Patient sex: M
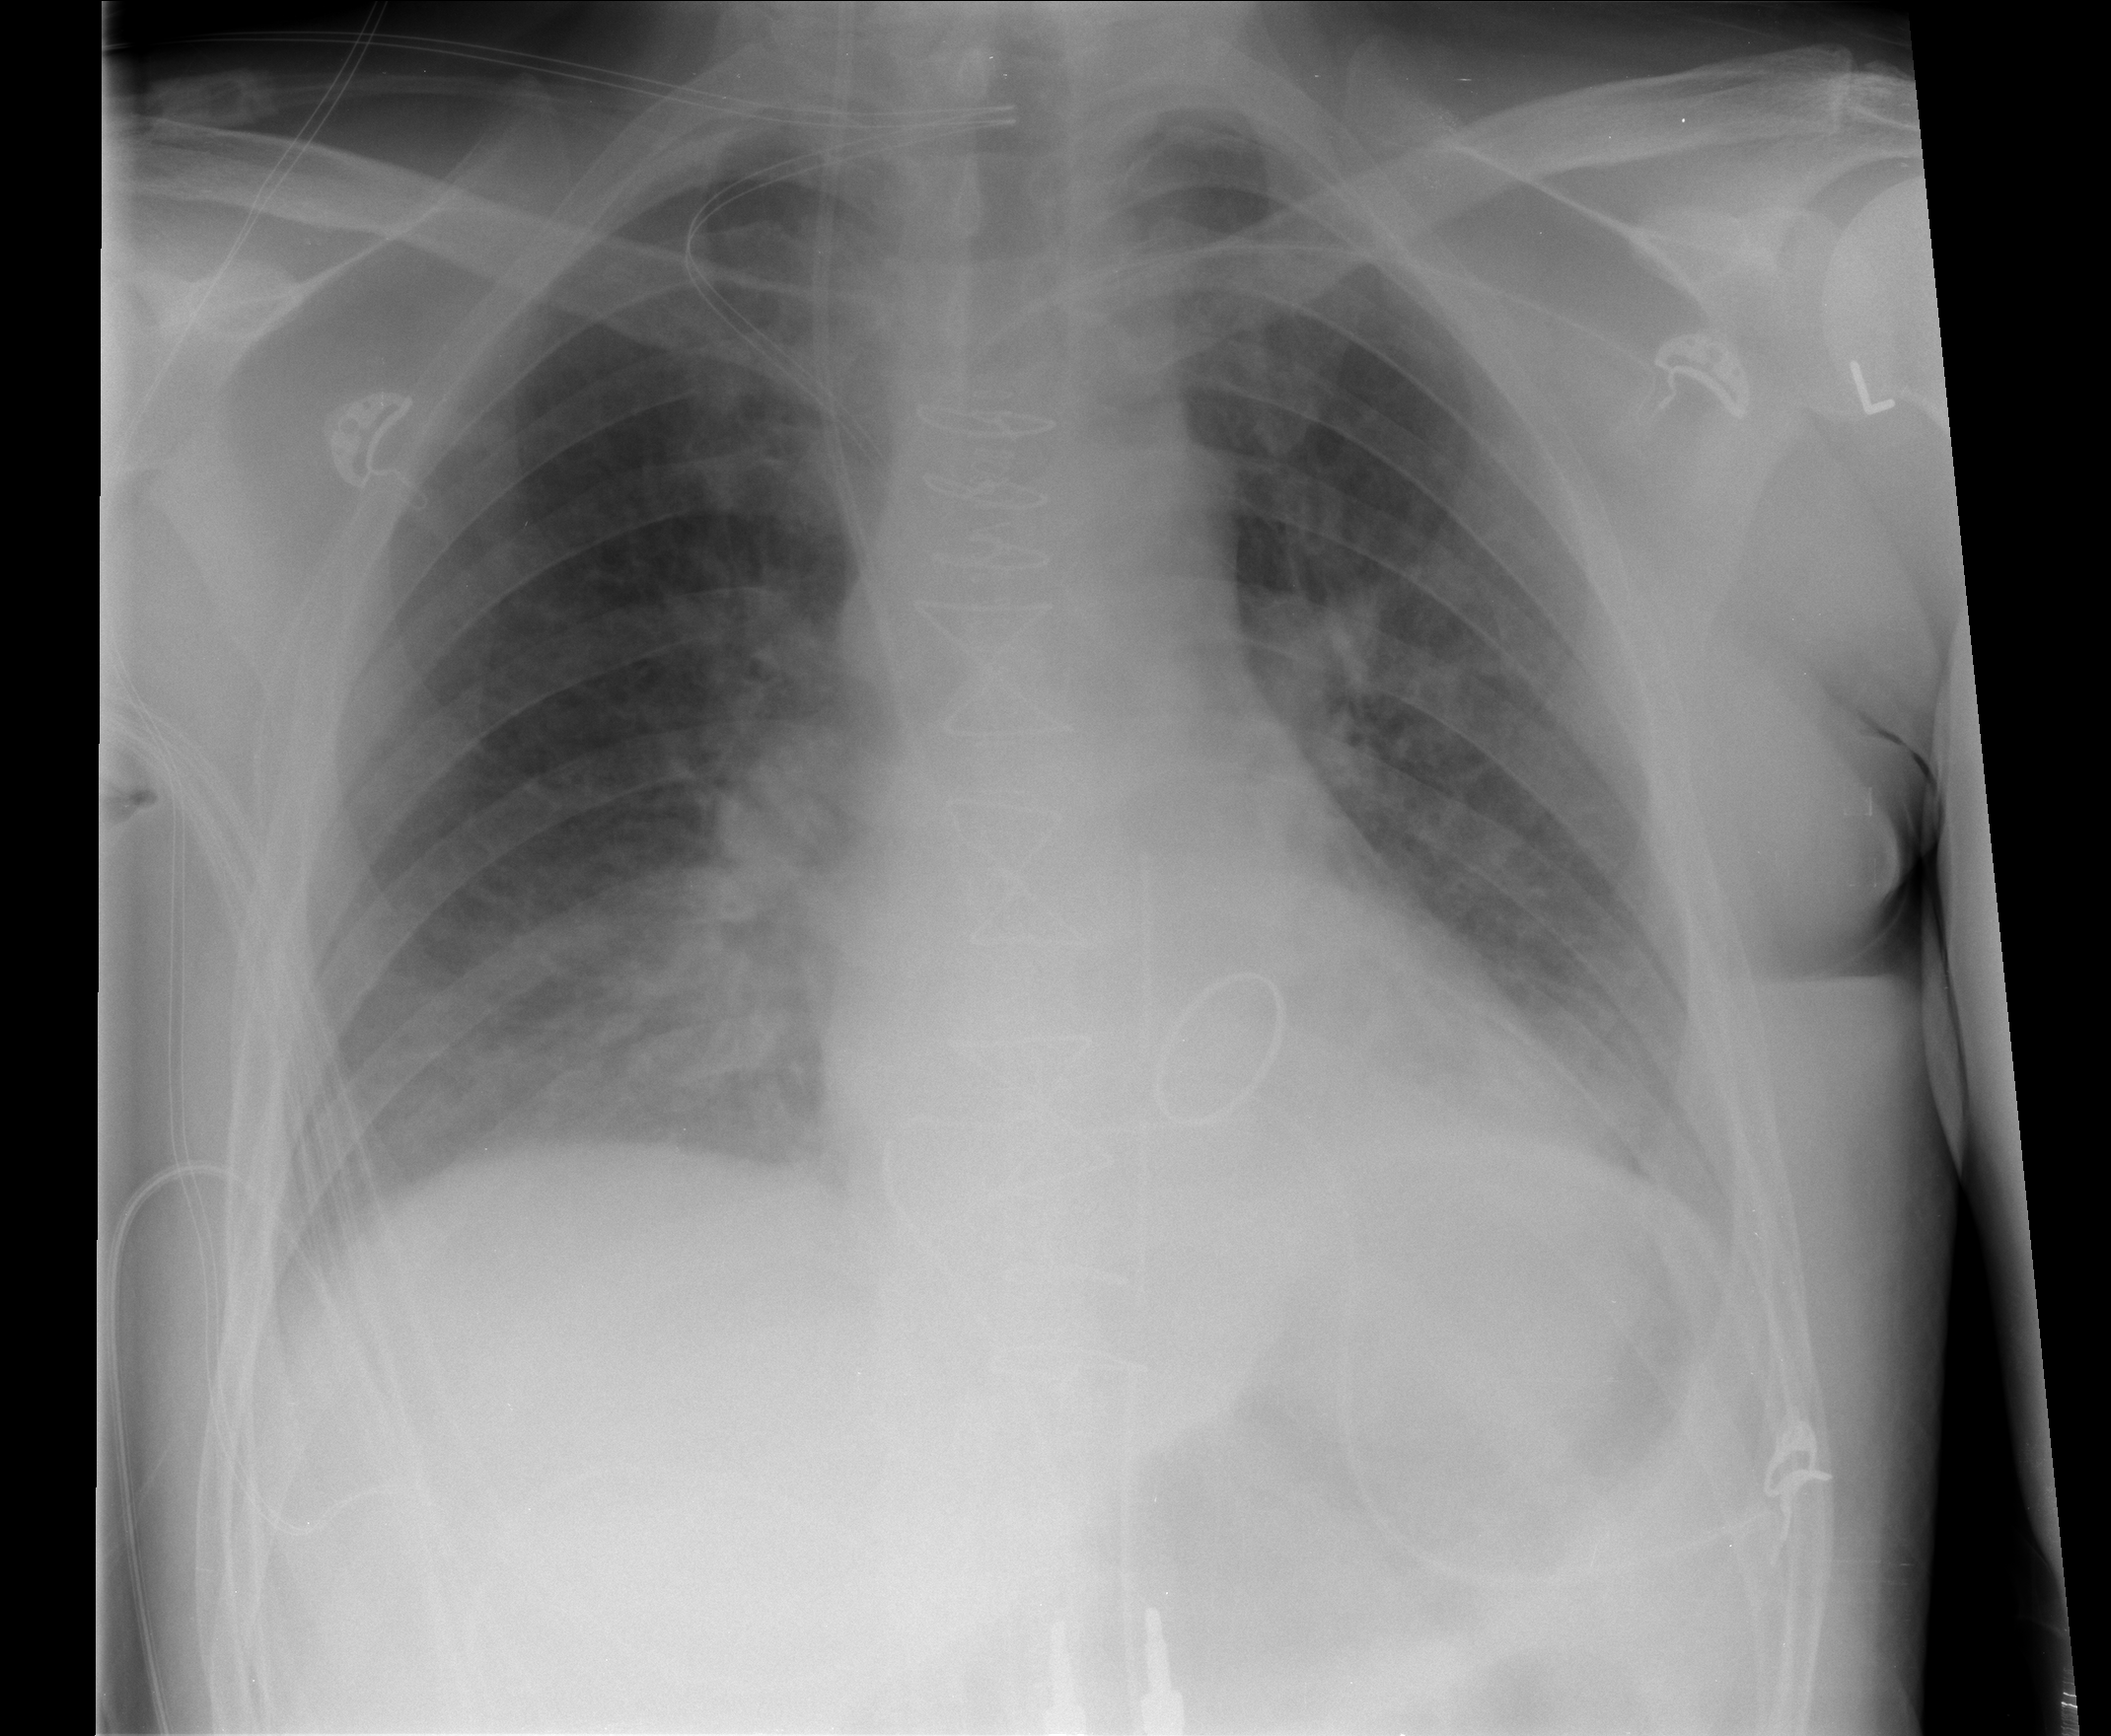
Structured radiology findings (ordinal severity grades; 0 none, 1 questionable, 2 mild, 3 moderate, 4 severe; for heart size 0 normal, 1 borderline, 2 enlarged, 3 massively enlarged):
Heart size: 1
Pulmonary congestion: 2
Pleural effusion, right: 0
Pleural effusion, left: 0
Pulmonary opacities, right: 2
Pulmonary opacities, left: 1
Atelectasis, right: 1
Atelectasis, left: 0